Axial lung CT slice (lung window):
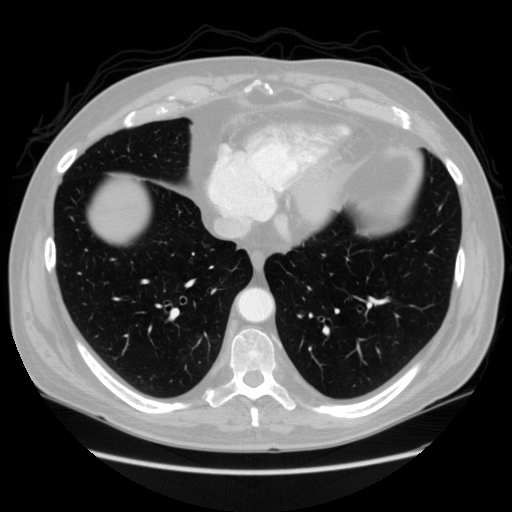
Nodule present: no